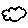
Label: cloud